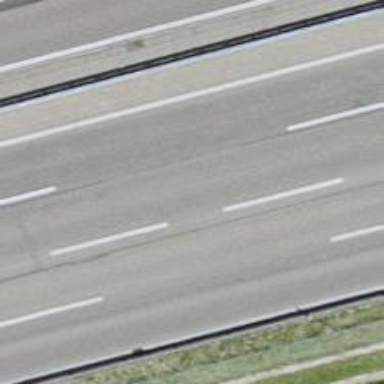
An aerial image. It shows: Asphalt motorway.